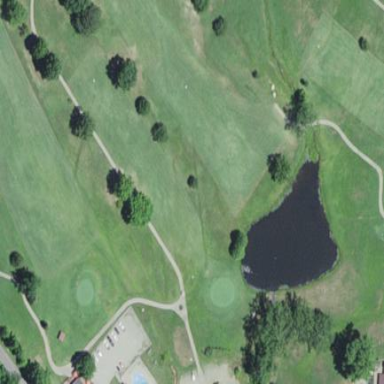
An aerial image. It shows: Grassy area designated as golf fairway.